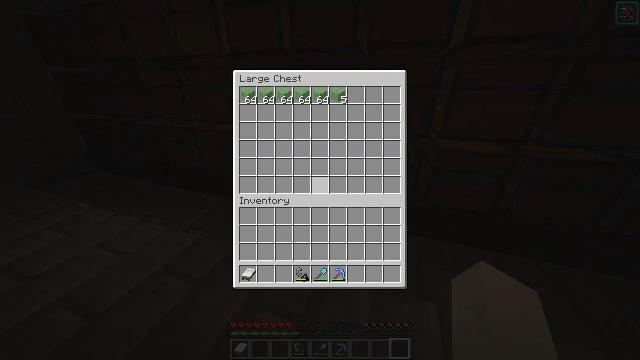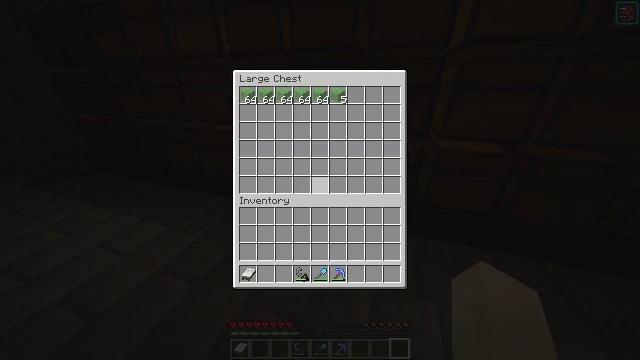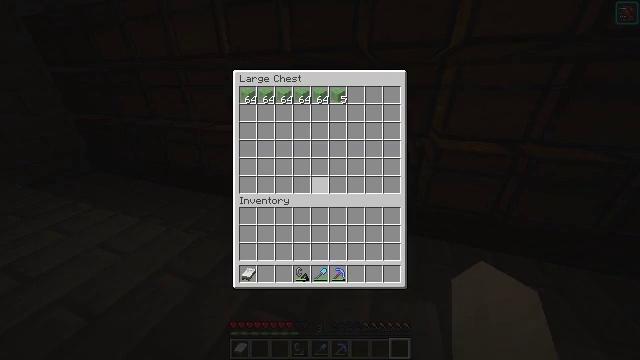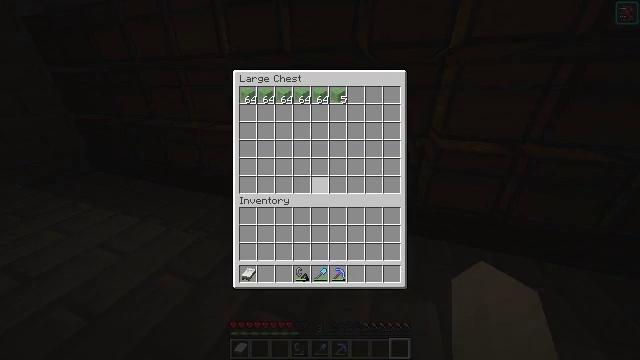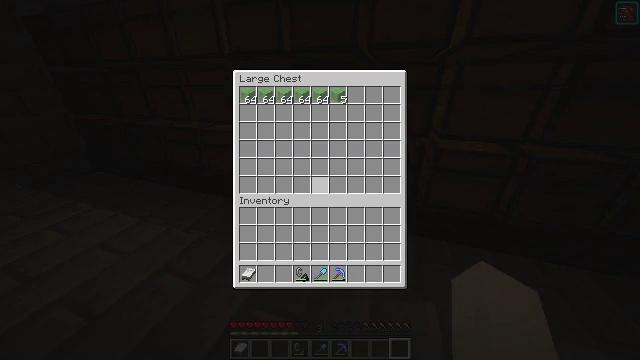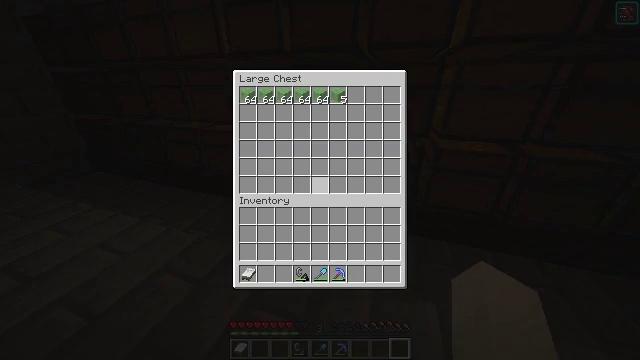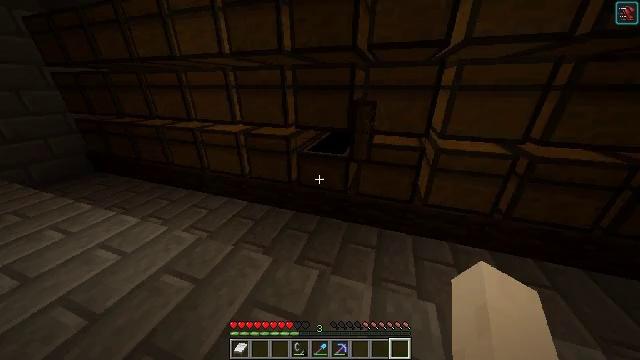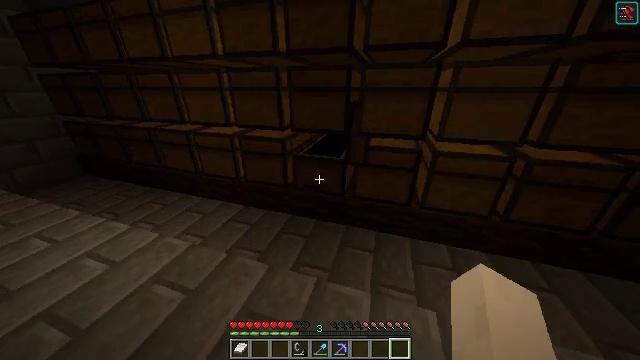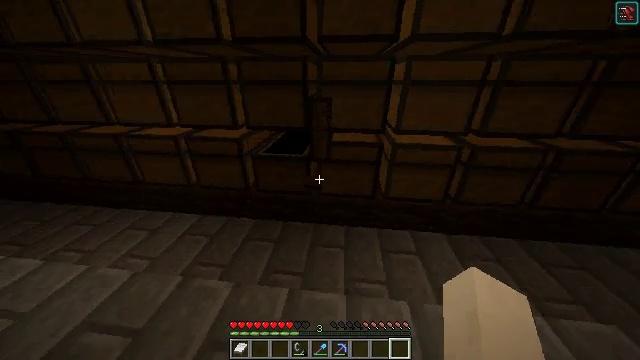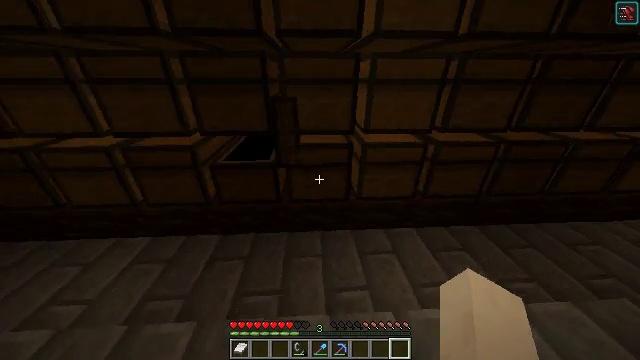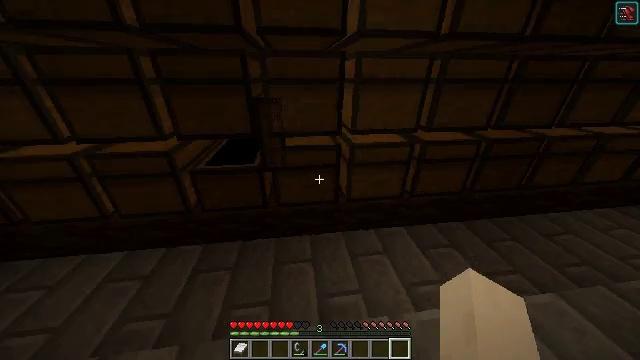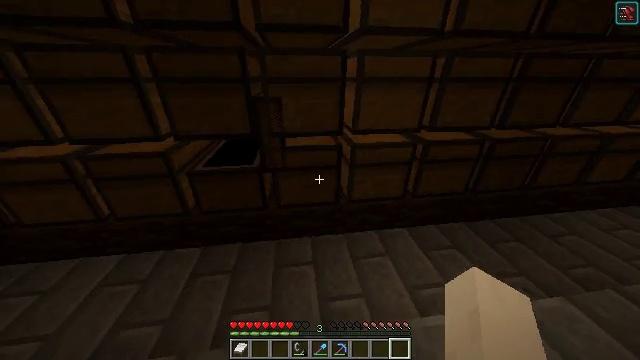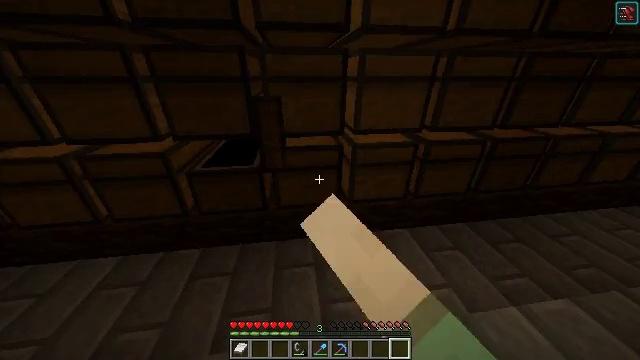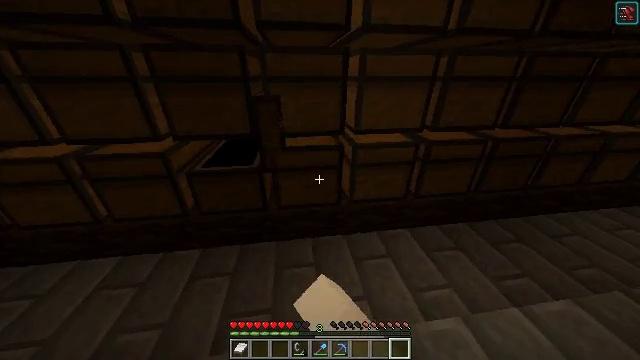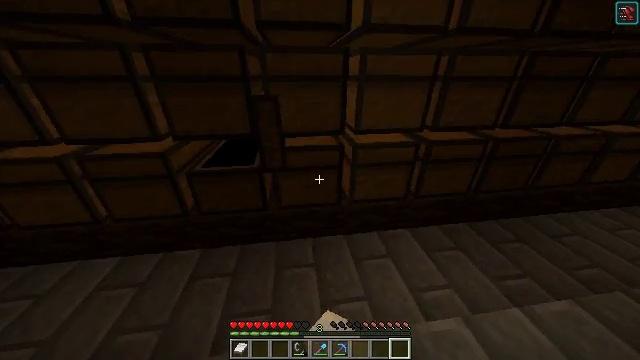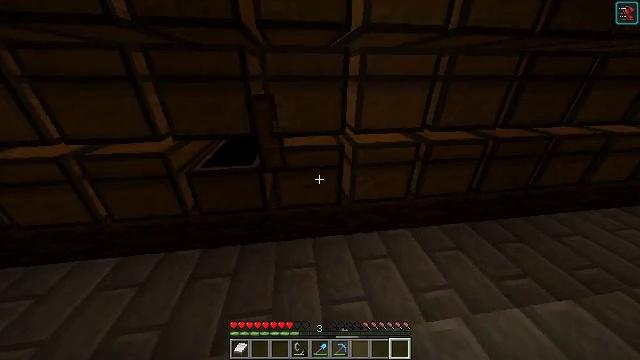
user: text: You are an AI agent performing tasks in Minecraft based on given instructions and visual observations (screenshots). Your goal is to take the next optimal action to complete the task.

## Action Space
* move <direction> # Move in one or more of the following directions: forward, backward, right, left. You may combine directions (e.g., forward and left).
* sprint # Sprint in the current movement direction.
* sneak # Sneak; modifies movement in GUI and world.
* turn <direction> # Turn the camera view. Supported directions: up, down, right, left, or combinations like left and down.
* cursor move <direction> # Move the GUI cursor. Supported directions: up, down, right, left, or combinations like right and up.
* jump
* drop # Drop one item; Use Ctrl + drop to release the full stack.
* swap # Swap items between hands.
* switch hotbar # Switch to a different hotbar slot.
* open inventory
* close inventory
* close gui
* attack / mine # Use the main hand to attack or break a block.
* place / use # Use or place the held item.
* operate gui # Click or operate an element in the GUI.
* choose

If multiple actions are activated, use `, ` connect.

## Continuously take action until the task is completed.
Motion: motion action
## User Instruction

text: Make a slime block with slimeballs.
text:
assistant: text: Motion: no_op
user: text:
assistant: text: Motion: no_op
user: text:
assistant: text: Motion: no_op
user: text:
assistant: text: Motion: no_op
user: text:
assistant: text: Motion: no_op
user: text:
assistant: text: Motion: no_op
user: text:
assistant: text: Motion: move forward, turn right, close gui
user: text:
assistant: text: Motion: move forward, turn right and down
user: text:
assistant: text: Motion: turn right
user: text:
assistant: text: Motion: turn right
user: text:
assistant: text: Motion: use / place
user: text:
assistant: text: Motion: use / place
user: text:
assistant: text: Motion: use / place
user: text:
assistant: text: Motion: no_op
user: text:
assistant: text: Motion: no_op
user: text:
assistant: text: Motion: open gui
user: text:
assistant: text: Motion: no_op
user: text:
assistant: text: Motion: no_op
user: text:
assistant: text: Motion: sneak
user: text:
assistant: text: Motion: sneak, cursor move left and up
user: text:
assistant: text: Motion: sneak, cursor move left and up
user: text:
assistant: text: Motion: sneak
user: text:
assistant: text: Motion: sneak, cursor move left
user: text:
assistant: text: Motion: sneak
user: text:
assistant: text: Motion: sneak, cursor move left
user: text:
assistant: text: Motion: sneak
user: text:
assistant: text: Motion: sneak, choose
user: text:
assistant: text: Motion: sneak, choose
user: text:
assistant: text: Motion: sneak, cursor move right
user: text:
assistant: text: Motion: sneak, cursor move right